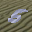
Label: 5